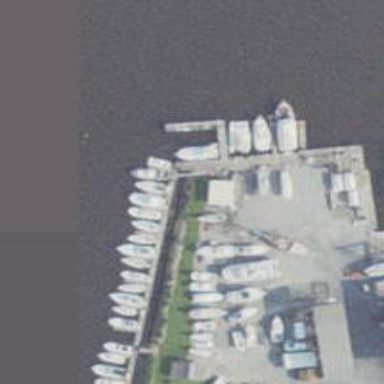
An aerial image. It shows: Pier with mooring facilities.